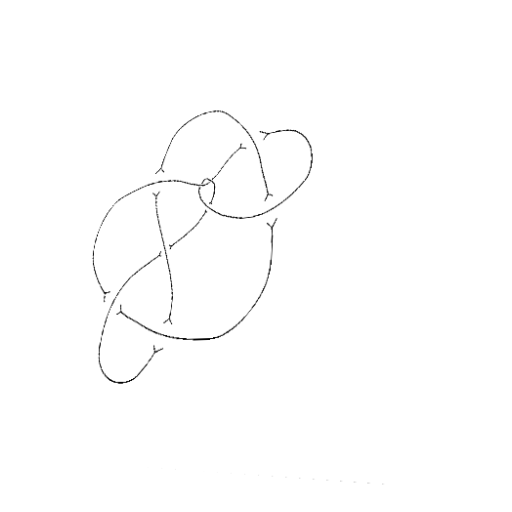
Crossing number: 9